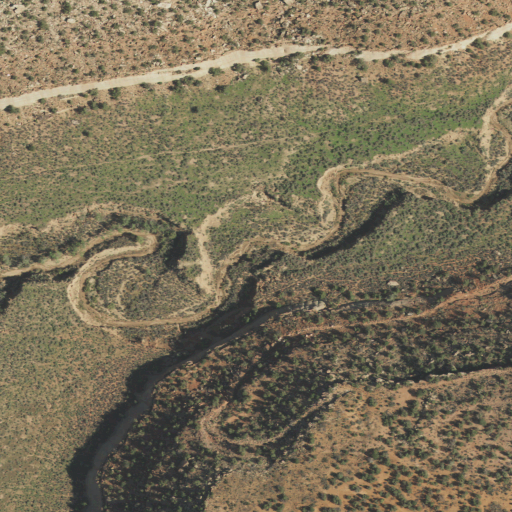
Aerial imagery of valley in Utah named Horsehead Canyon containing shrub and evergreen forest